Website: home-depot
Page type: customer-info-address
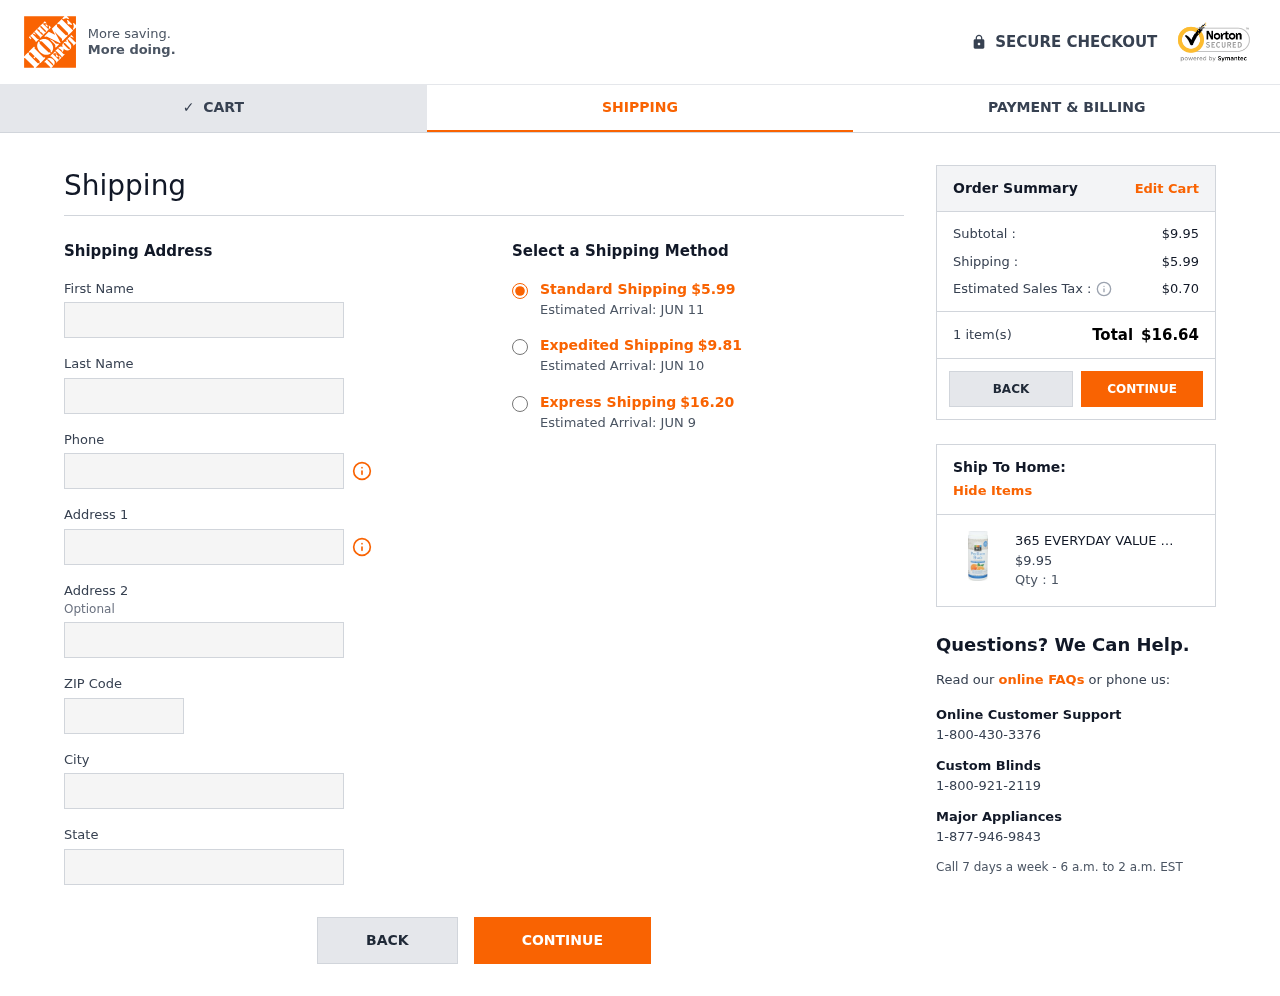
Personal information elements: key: PII_CITY
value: West Christina
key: PII_FIRSTNAME
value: Kenneth
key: PII_LASTNAME
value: Flowers
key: PII_PHONE
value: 9655572138
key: PII_POSTCODE
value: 27215
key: PII_STATE
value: Arizona
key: PII_STREET
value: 445 Morgan Drives Apt. 870
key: PII_STREET2
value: Suite 428
Product elements: key: PRODUCT1_NAME
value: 365 EVERYDAY VALUE Psyllium Husk Powder Orange, 10 OZ
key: PRODUCT1_PRICE
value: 9.95
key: PRODUCT1_QUANTITY
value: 1
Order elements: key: ORDER_SHIPPING_COST
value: $5.99
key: ORDER_DELIVERY_DATE
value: Estimated Arrival: JUN 11
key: ORDER_SHIPPING_COST_EXPEDITED
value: $9.81
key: ORDER_DELIVERY_DATE_EXPEDITED
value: Estimated Arrival: JUN 10
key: ORDER_SHIPPING_COST_EXPRESS
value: $16.20
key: ORDER_DELIVERY_DATE_EXPRESS
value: Estimated Arrival: JUN 9
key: ORDER_SUBTOTAL
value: $9.95
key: ORDER_TAX
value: $0.70
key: ORDER_NUM_ITEMS
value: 1 item(s)
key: ORDER_TOTAL
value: $16.64